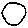
Label: circle